Question: In other words: it works on the simulator but gives me the error below when I run it on an iPhone 5 with iOS 7.1 installed (I don't have any other device to test it on).
Below is what I get adding the .

I found the <URL> but it does not seem to happen in the same case as mine.
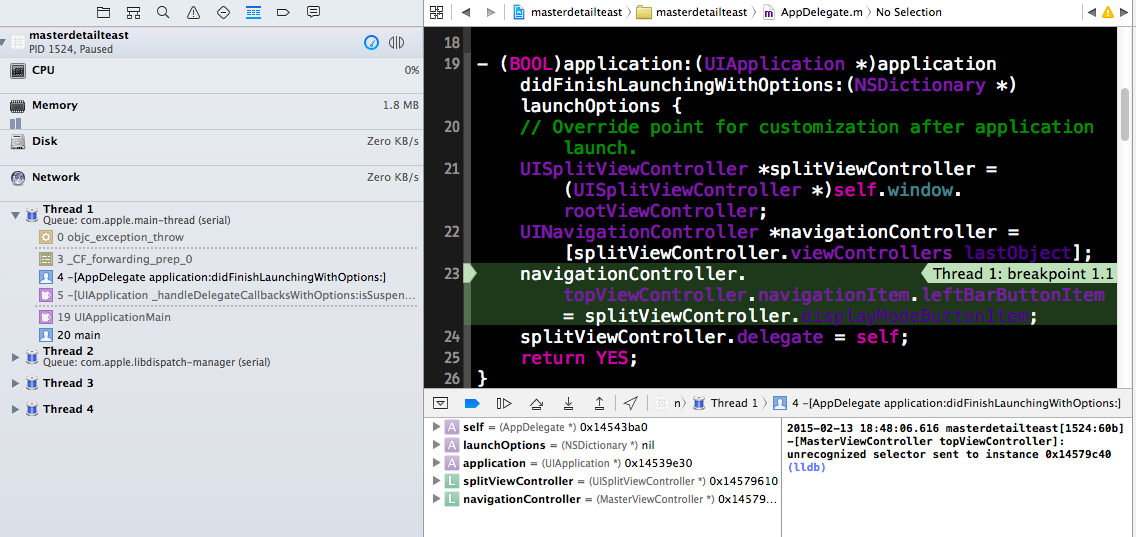
Answer: The crash is because you are trying to use a 'UISplitViewController' on an 'iPhone' with 'iOS 7'. 'UISplitViewController' was only available on the 'iPhone' from 'iOS 8+'. Prior to 'iOS 8', 'UISplitViewController' was only available in the 'iPad'.